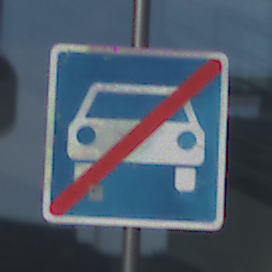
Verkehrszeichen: EndeKraftfahrstrasse
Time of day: MorningAfternoon
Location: Outdoor (Urban)
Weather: PartlyCloudy
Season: NotSpecified
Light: Natural